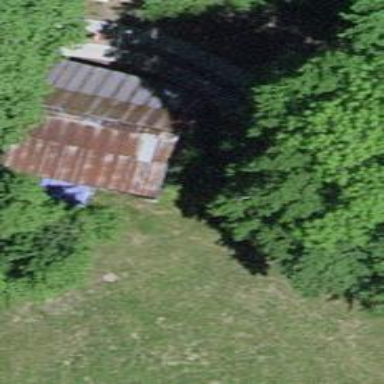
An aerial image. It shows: Shed building.